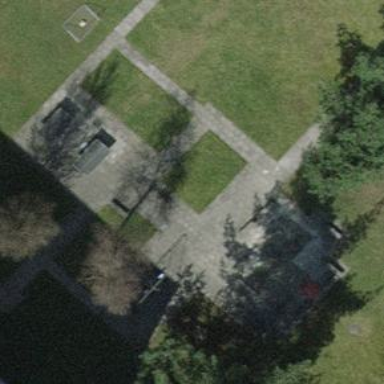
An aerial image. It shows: Bench.